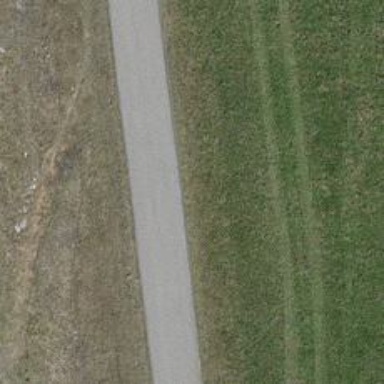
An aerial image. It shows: Path with earth surface.